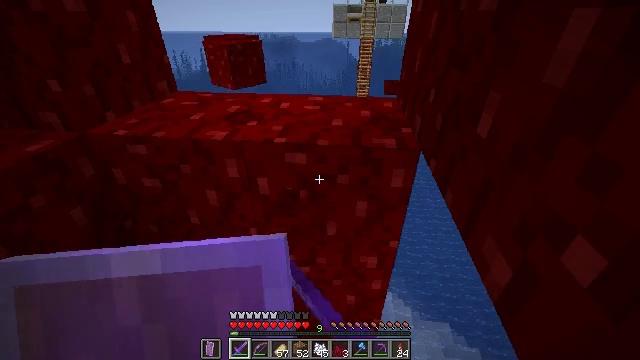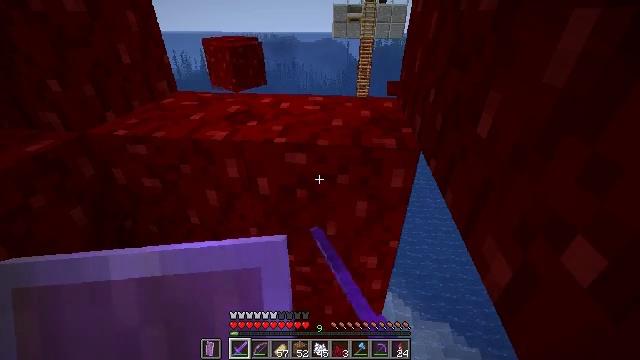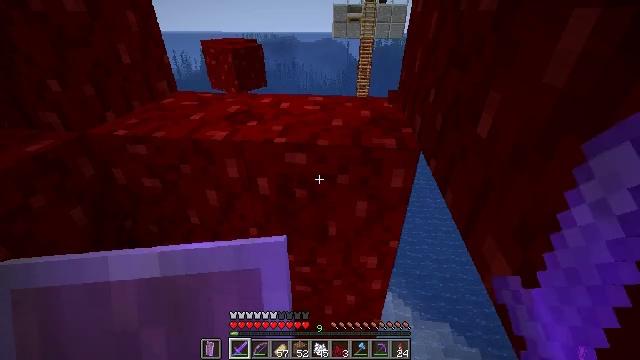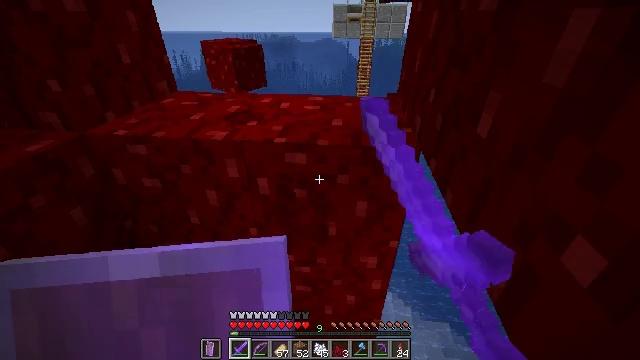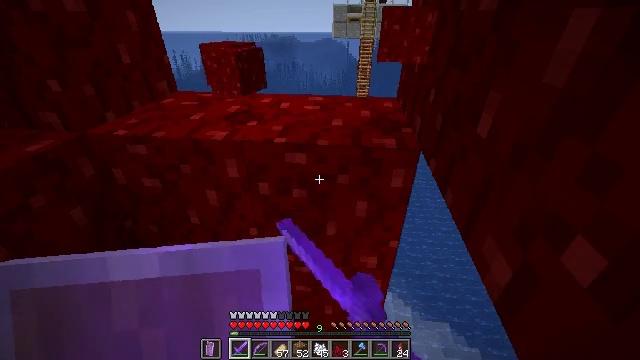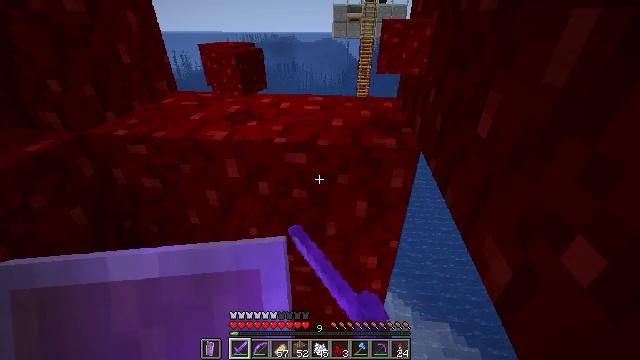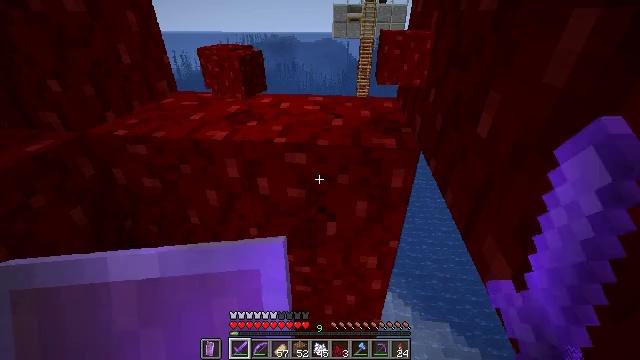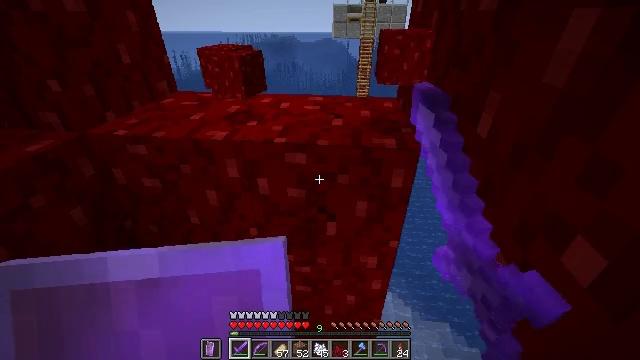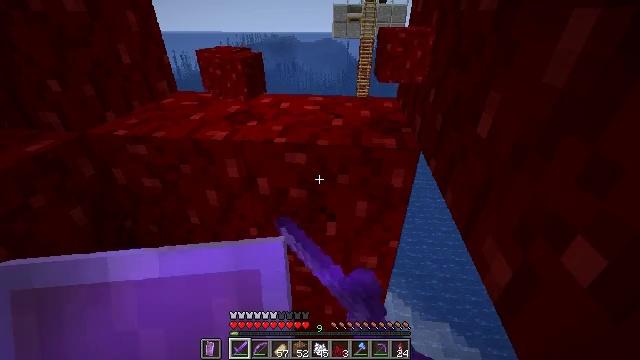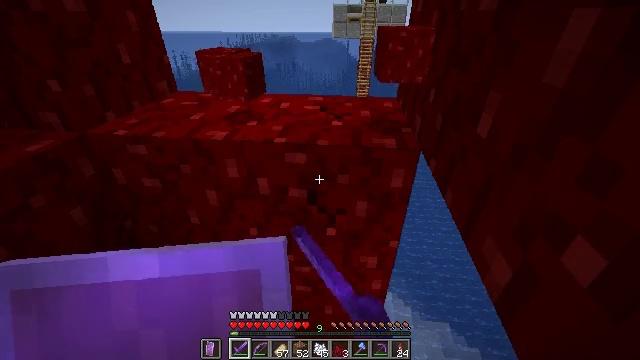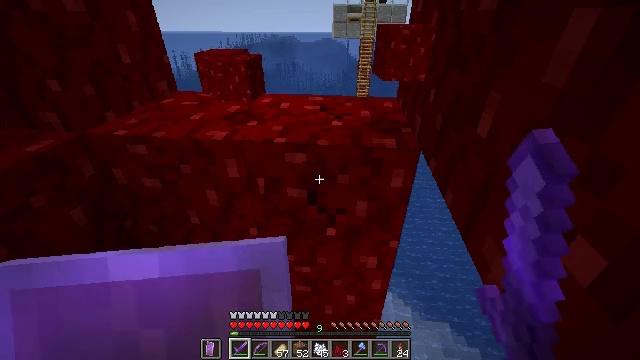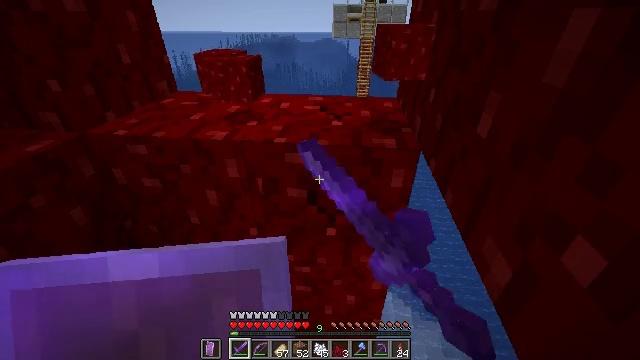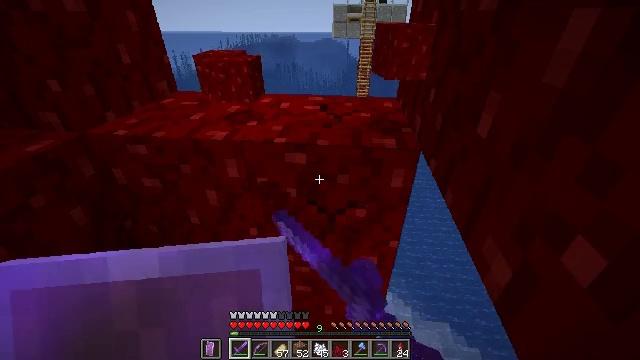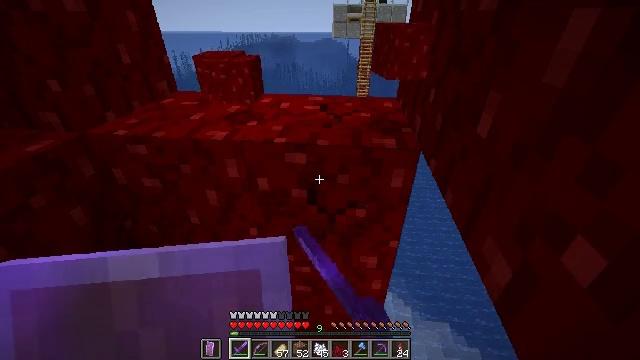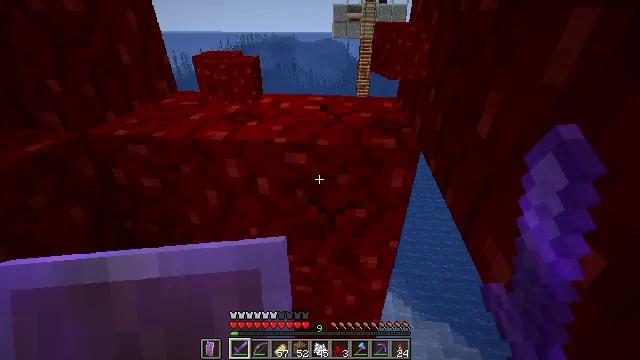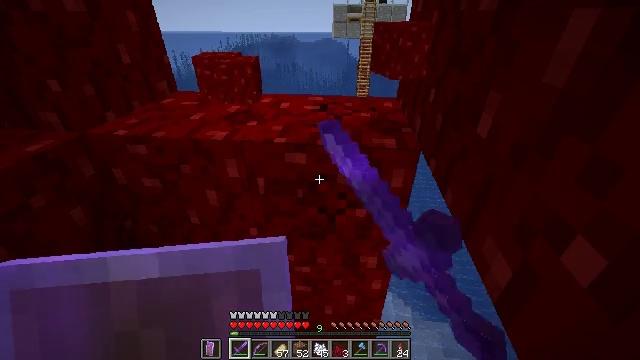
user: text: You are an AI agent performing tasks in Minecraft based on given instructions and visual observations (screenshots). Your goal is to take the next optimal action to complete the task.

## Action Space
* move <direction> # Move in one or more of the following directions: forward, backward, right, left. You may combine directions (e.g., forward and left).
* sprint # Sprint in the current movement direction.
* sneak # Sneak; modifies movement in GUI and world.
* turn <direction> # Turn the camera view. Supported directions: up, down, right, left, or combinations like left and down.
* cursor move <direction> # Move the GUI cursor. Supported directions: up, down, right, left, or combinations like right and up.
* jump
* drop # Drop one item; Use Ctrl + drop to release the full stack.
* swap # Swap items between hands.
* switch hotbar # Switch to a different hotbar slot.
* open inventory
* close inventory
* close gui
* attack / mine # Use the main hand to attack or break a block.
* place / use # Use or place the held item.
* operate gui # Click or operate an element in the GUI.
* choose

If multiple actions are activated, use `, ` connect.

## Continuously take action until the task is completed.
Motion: motion action
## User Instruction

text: Break the nether wart block with a tool.
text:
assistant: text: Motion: attack / mine
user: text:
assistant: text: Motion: attack / mine
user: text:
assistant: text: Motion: attack / mine
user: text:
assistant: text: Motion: attack / mine
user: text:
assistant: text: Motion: attack / mine
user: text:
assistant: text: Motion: attack / mine
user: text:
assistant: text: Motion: attack / mine
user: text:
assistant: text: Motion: attack / mine
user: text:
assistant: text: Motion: attack / mine
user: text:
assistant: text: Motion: attack / mine
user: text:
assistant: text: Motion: attack / mine
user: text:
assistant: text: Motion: attack / mine
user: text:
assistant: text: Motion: attack / mine
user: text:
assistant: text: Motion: attack / mine
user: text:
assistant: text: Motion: attack / mine
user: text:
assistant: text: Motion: attack / mine
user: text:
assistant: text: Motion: attack / mine
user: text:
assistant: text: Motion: attack / mine
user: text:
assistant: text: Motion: attack / mine
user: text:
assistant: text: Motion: attack / mine
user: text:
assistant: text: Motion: attack / mine
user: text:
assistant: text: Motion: attack / mine
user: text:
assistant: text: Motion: attack / mine
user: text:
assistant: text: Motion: attack / mine
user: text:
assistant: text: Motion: attack / mine
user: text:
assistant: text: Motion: attack / mine
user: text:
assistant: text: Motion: attack / mine
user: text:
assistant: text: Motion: attack / mine
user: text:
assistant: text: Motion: attack / mine
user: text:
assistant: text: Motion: attack / mine